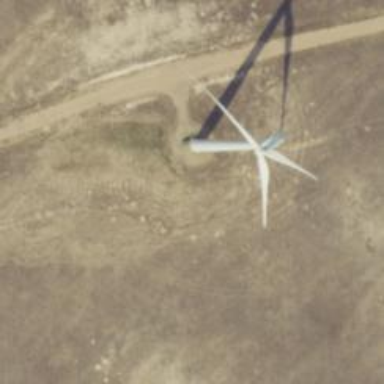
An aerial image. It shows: Wind generator using wind turbines of horizontal axis.